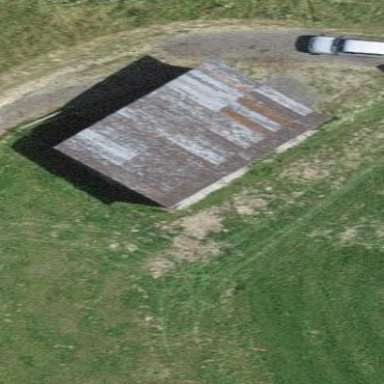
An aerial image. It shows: View of roof of building.